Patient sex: F
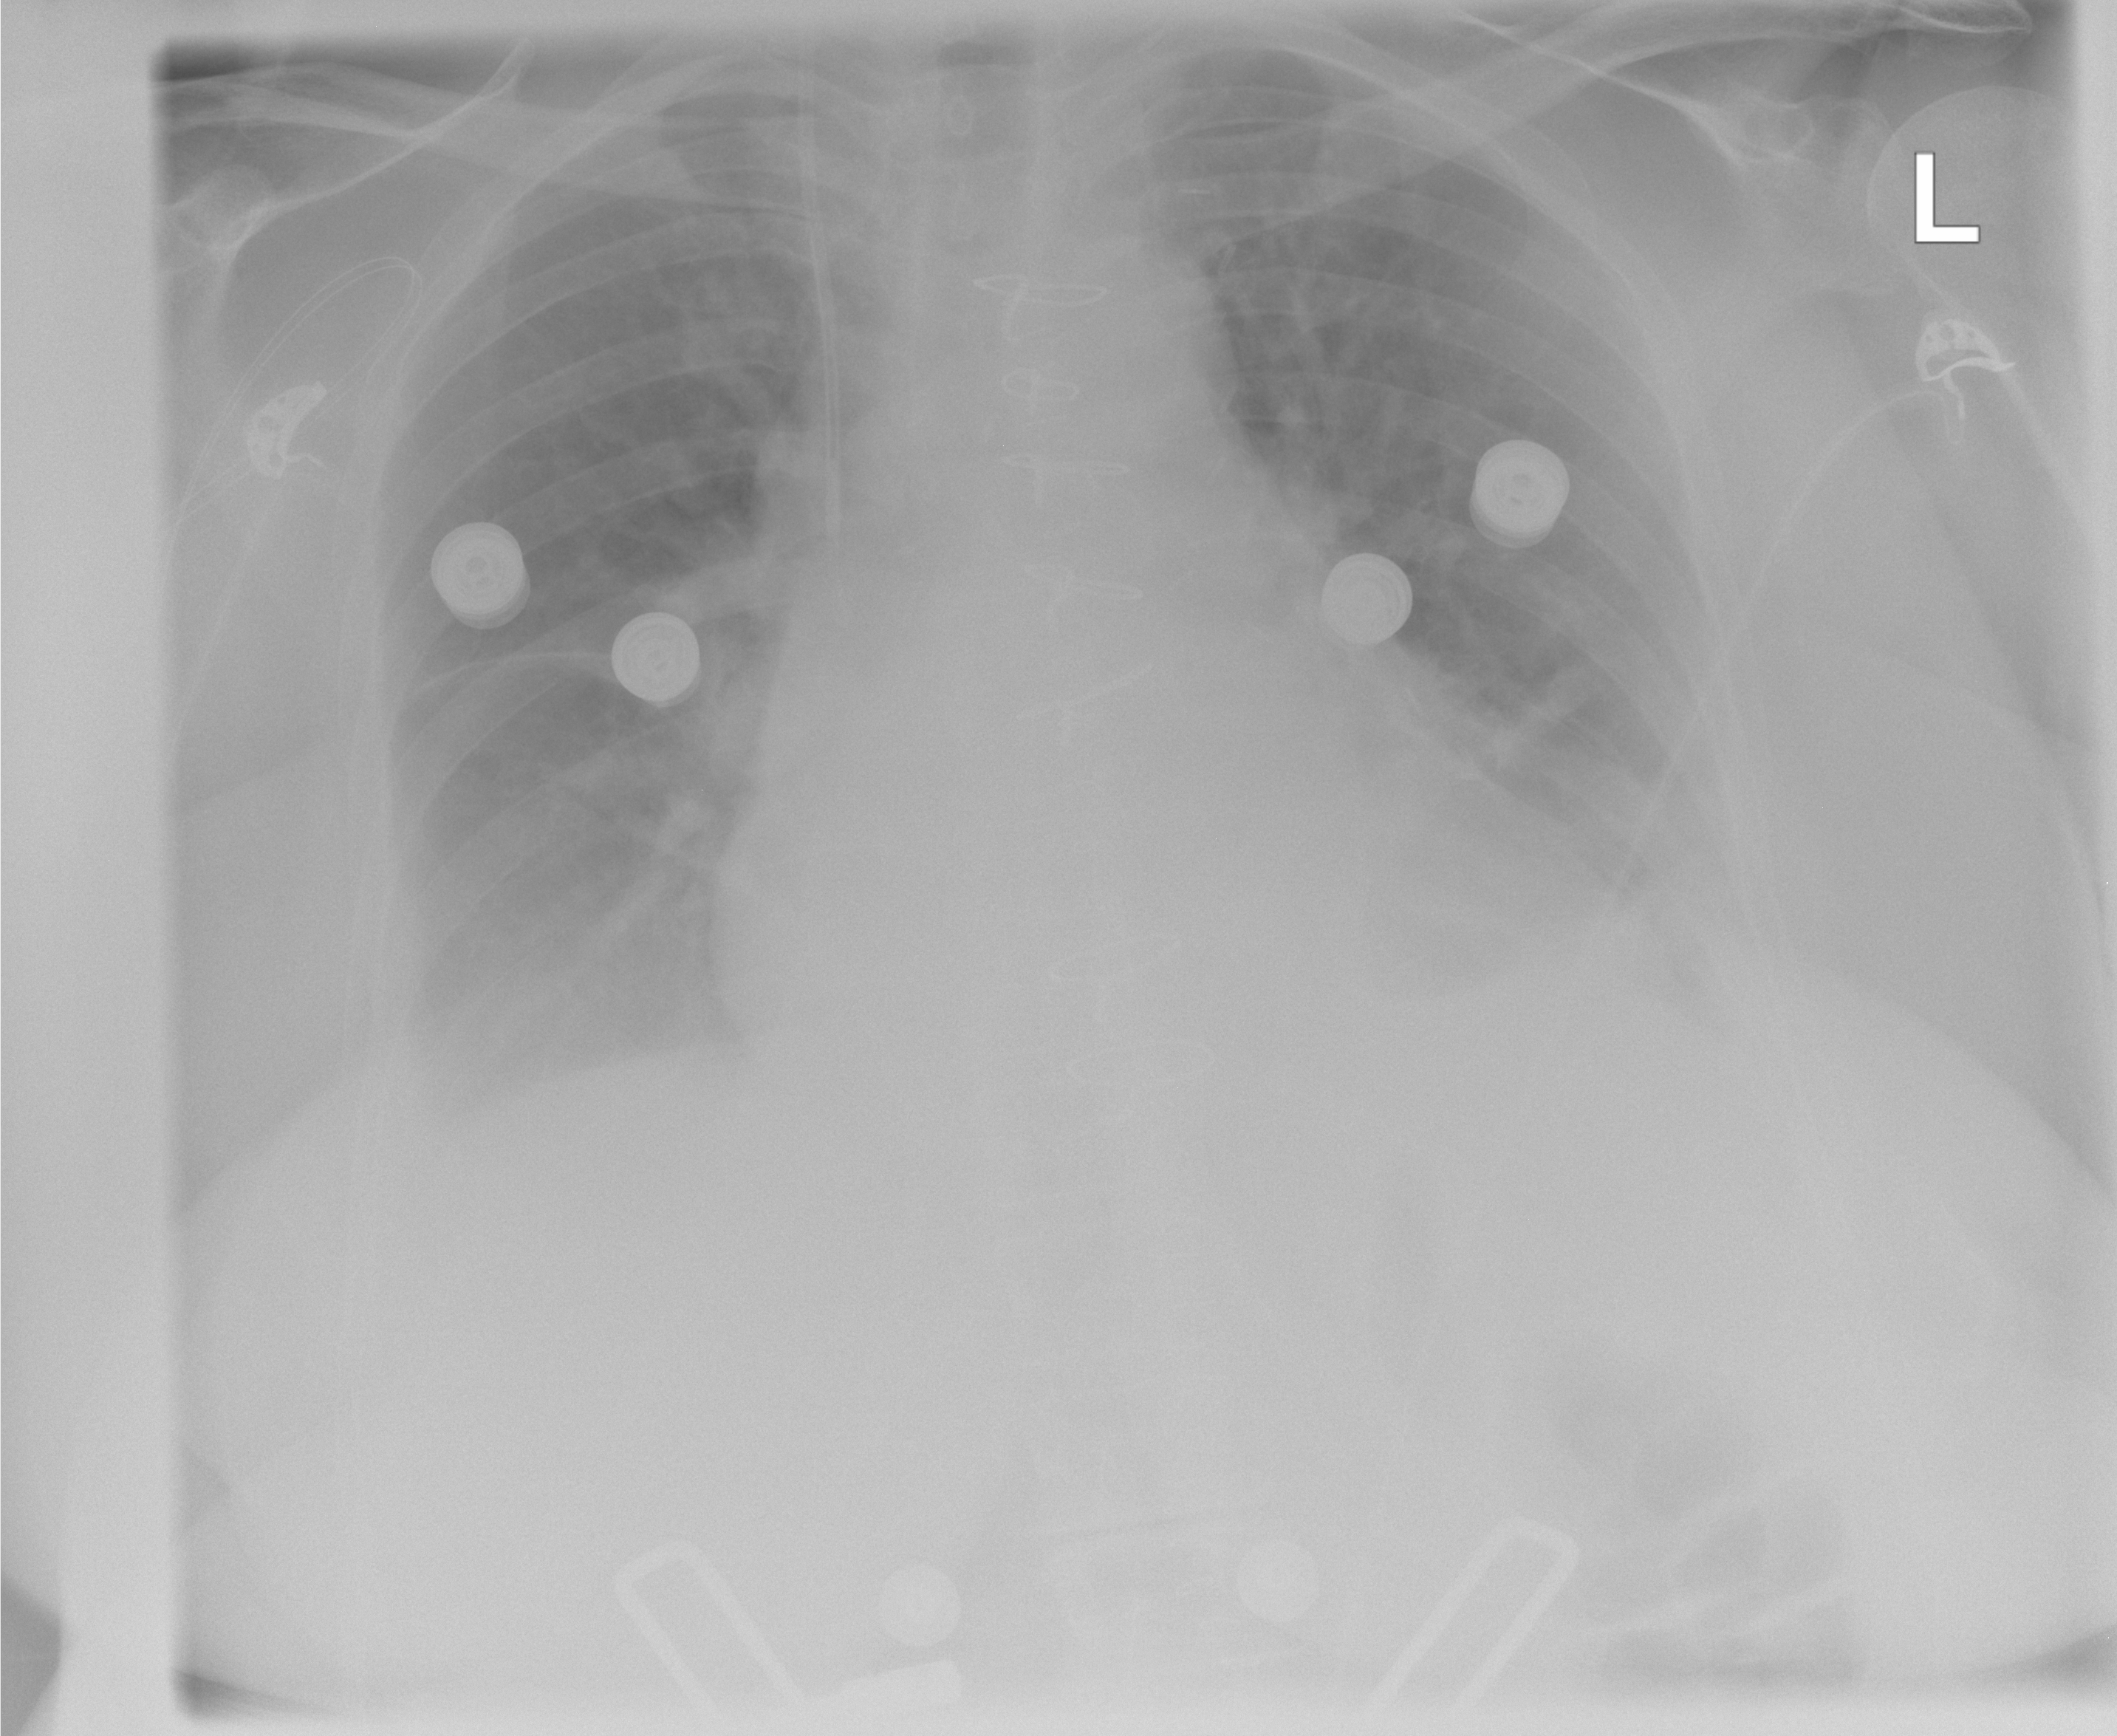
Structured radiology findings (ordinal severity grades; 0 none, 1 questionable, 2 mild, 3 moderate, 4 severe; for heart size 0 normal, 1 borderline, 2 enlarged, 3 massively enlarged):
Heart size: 0
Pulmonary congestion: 0
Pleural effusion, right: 1
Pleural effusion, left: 2
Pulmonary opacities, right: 0
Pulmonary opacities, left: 0
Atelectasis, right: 1
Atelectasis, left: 2